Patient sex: M
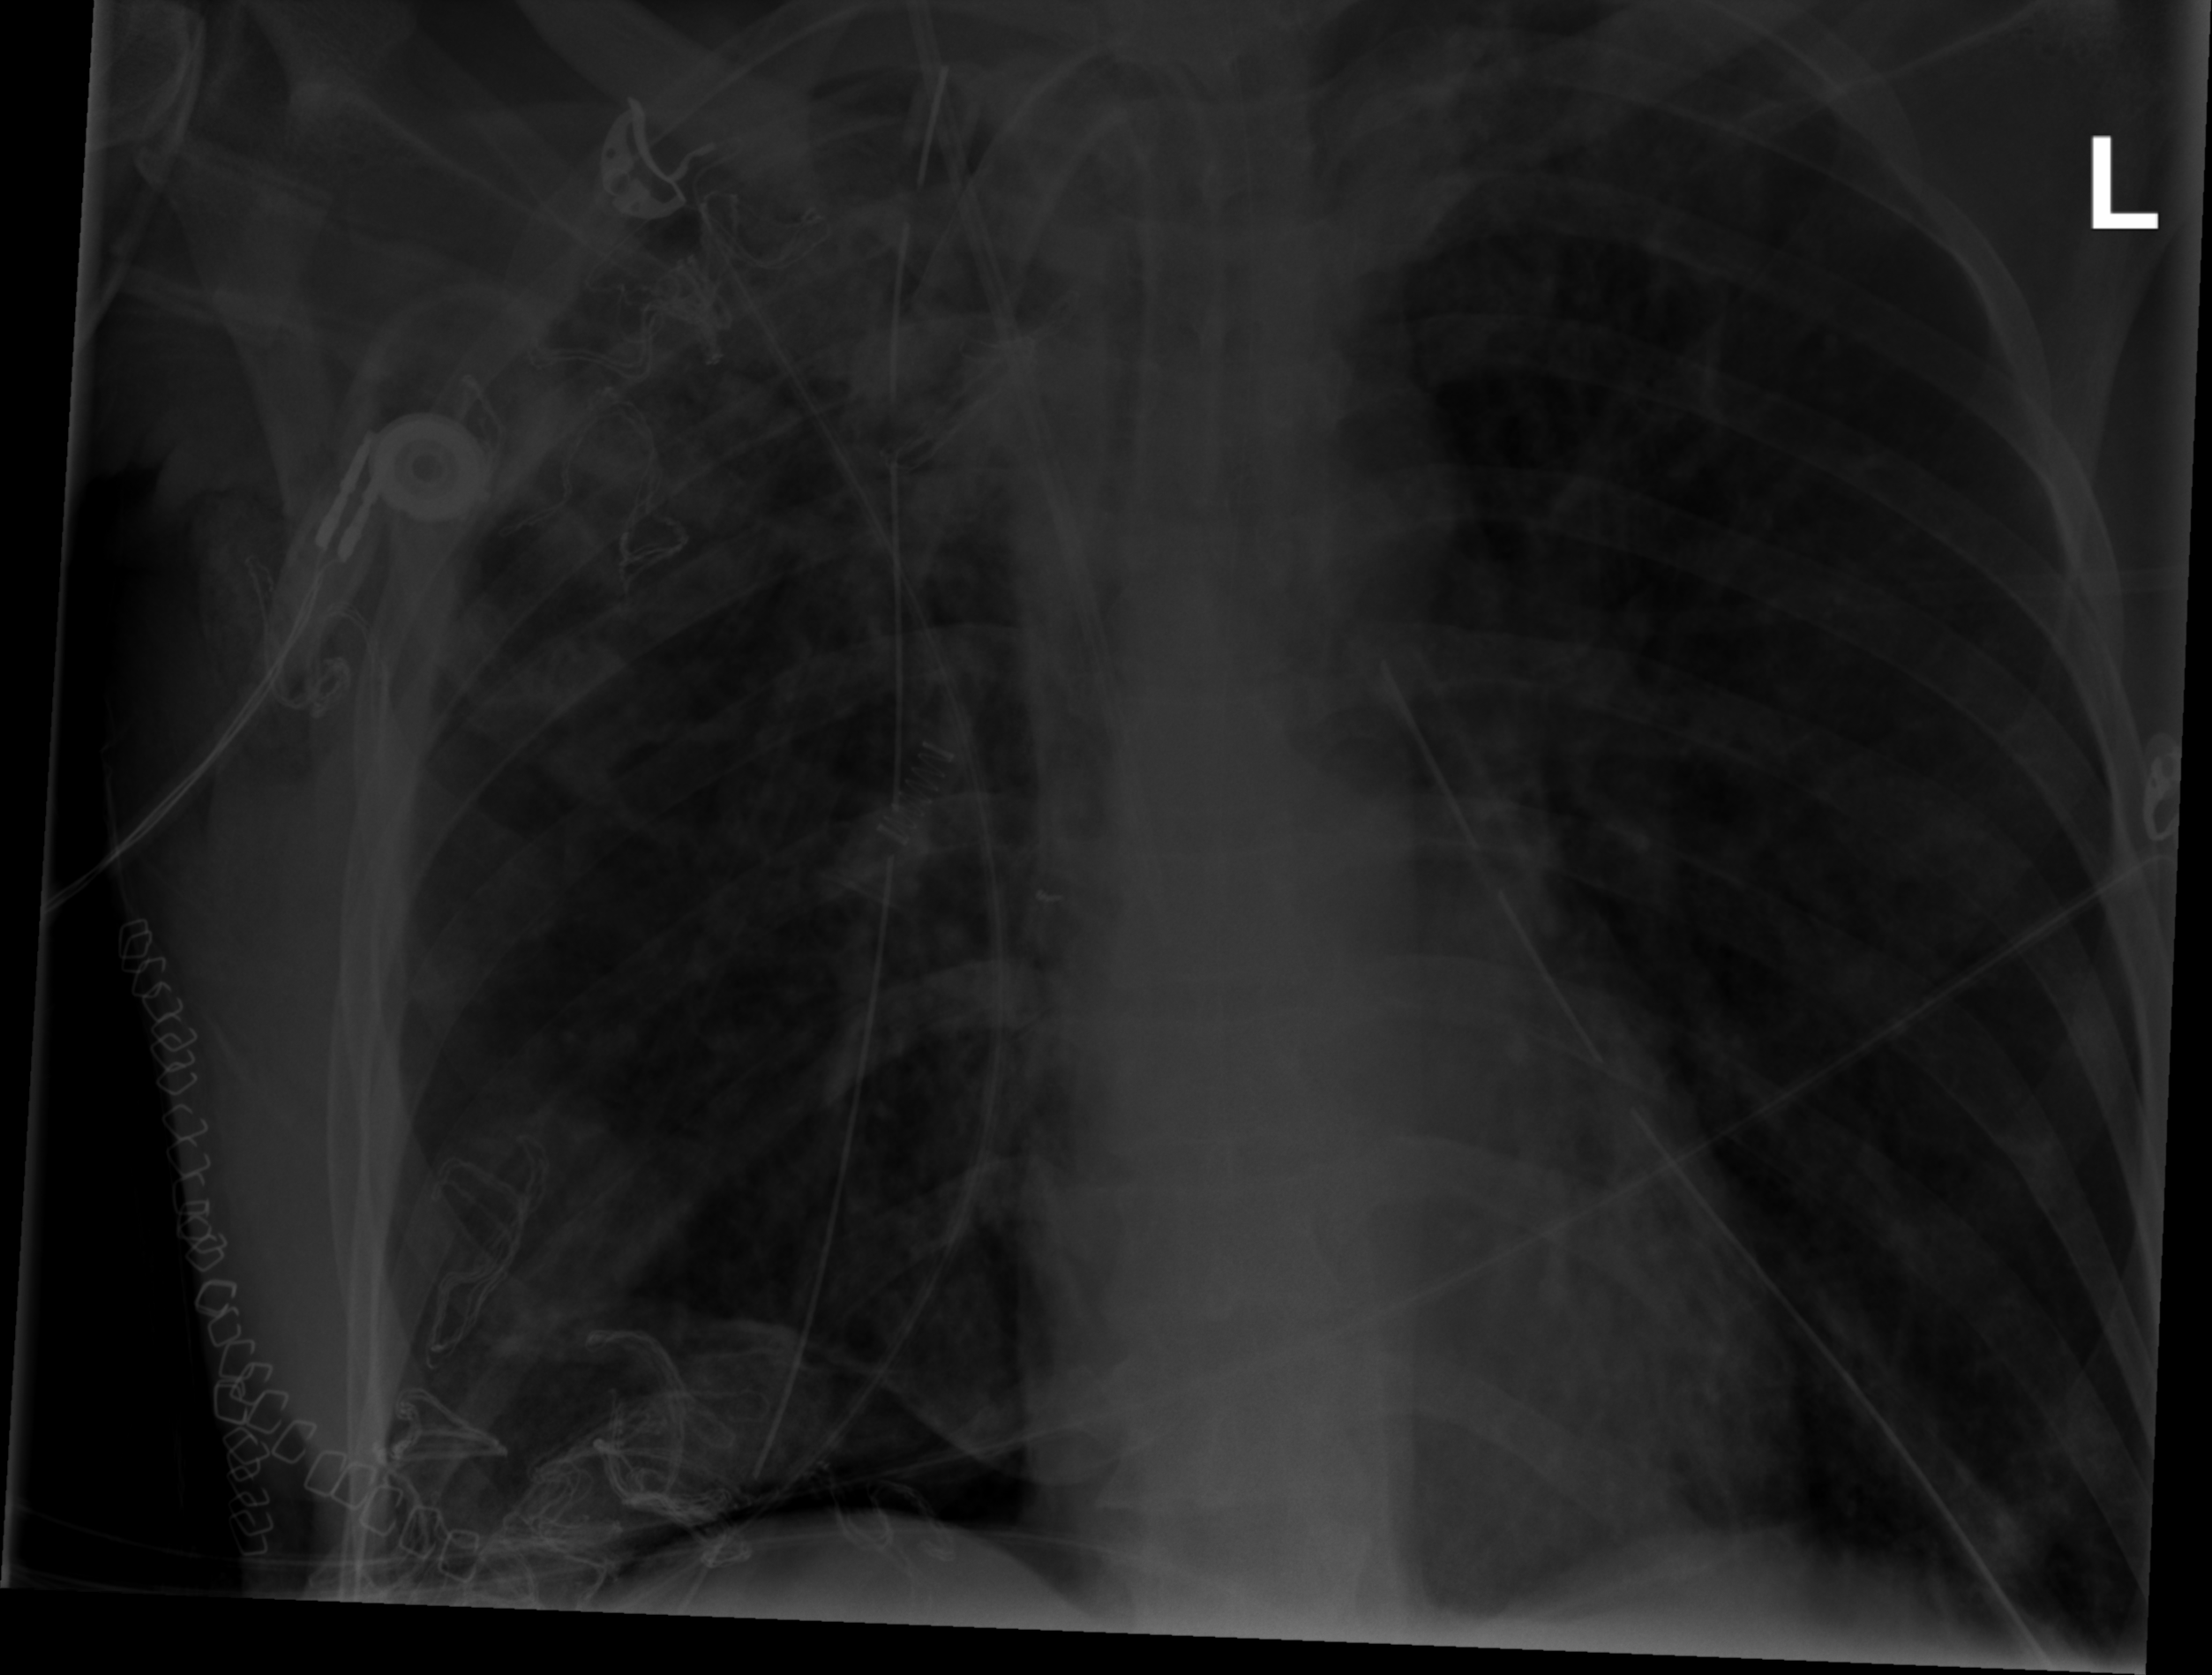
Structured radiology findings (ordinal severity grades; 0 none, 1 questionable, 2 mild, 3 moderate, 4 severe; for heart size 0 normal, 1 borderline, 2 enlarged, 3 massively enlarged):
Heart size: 0
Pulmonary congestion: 0
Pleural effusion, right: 0
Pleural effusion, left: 0
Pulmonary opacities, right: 3
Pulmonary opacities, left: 3
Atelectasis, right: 2
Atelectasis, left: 0